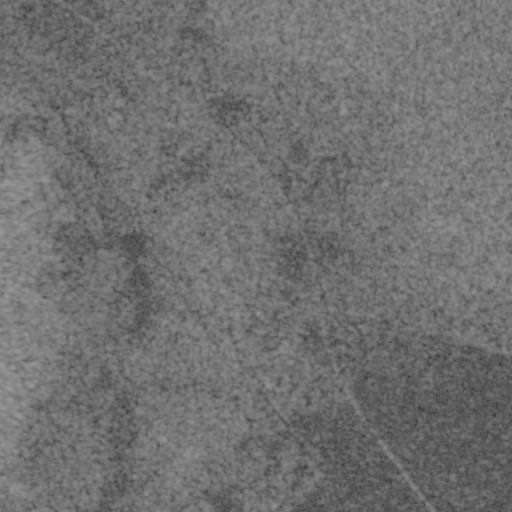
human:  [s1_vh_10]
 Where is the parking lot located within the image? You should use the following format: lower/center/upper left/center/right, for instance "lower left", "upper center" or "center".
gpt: The parking lot is located in the lower center of the image.
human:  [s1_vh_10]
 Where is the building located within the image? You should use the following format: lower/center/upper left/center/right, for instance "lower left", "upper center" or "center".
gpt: The building is located in the lower center of the image.
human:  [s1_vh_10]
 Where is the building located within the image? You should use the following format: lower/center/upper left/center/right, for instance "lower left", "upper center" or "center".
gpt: The building is located in the lower center of the image.
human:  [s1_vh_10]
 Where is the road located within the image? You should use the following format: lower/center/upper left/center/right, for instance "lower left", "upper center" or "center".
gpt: There is no road in the image.

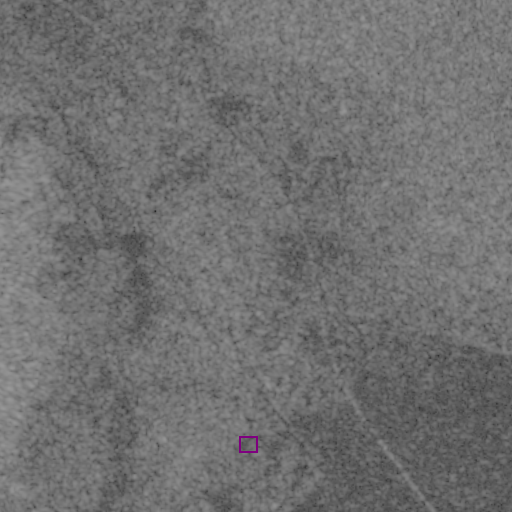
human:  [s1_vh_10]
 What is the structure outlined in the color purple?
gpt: The structure outlined in purple is a parking lot.
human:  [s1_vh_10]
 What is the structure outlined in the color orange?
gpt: There is no orange outline.